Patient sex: M
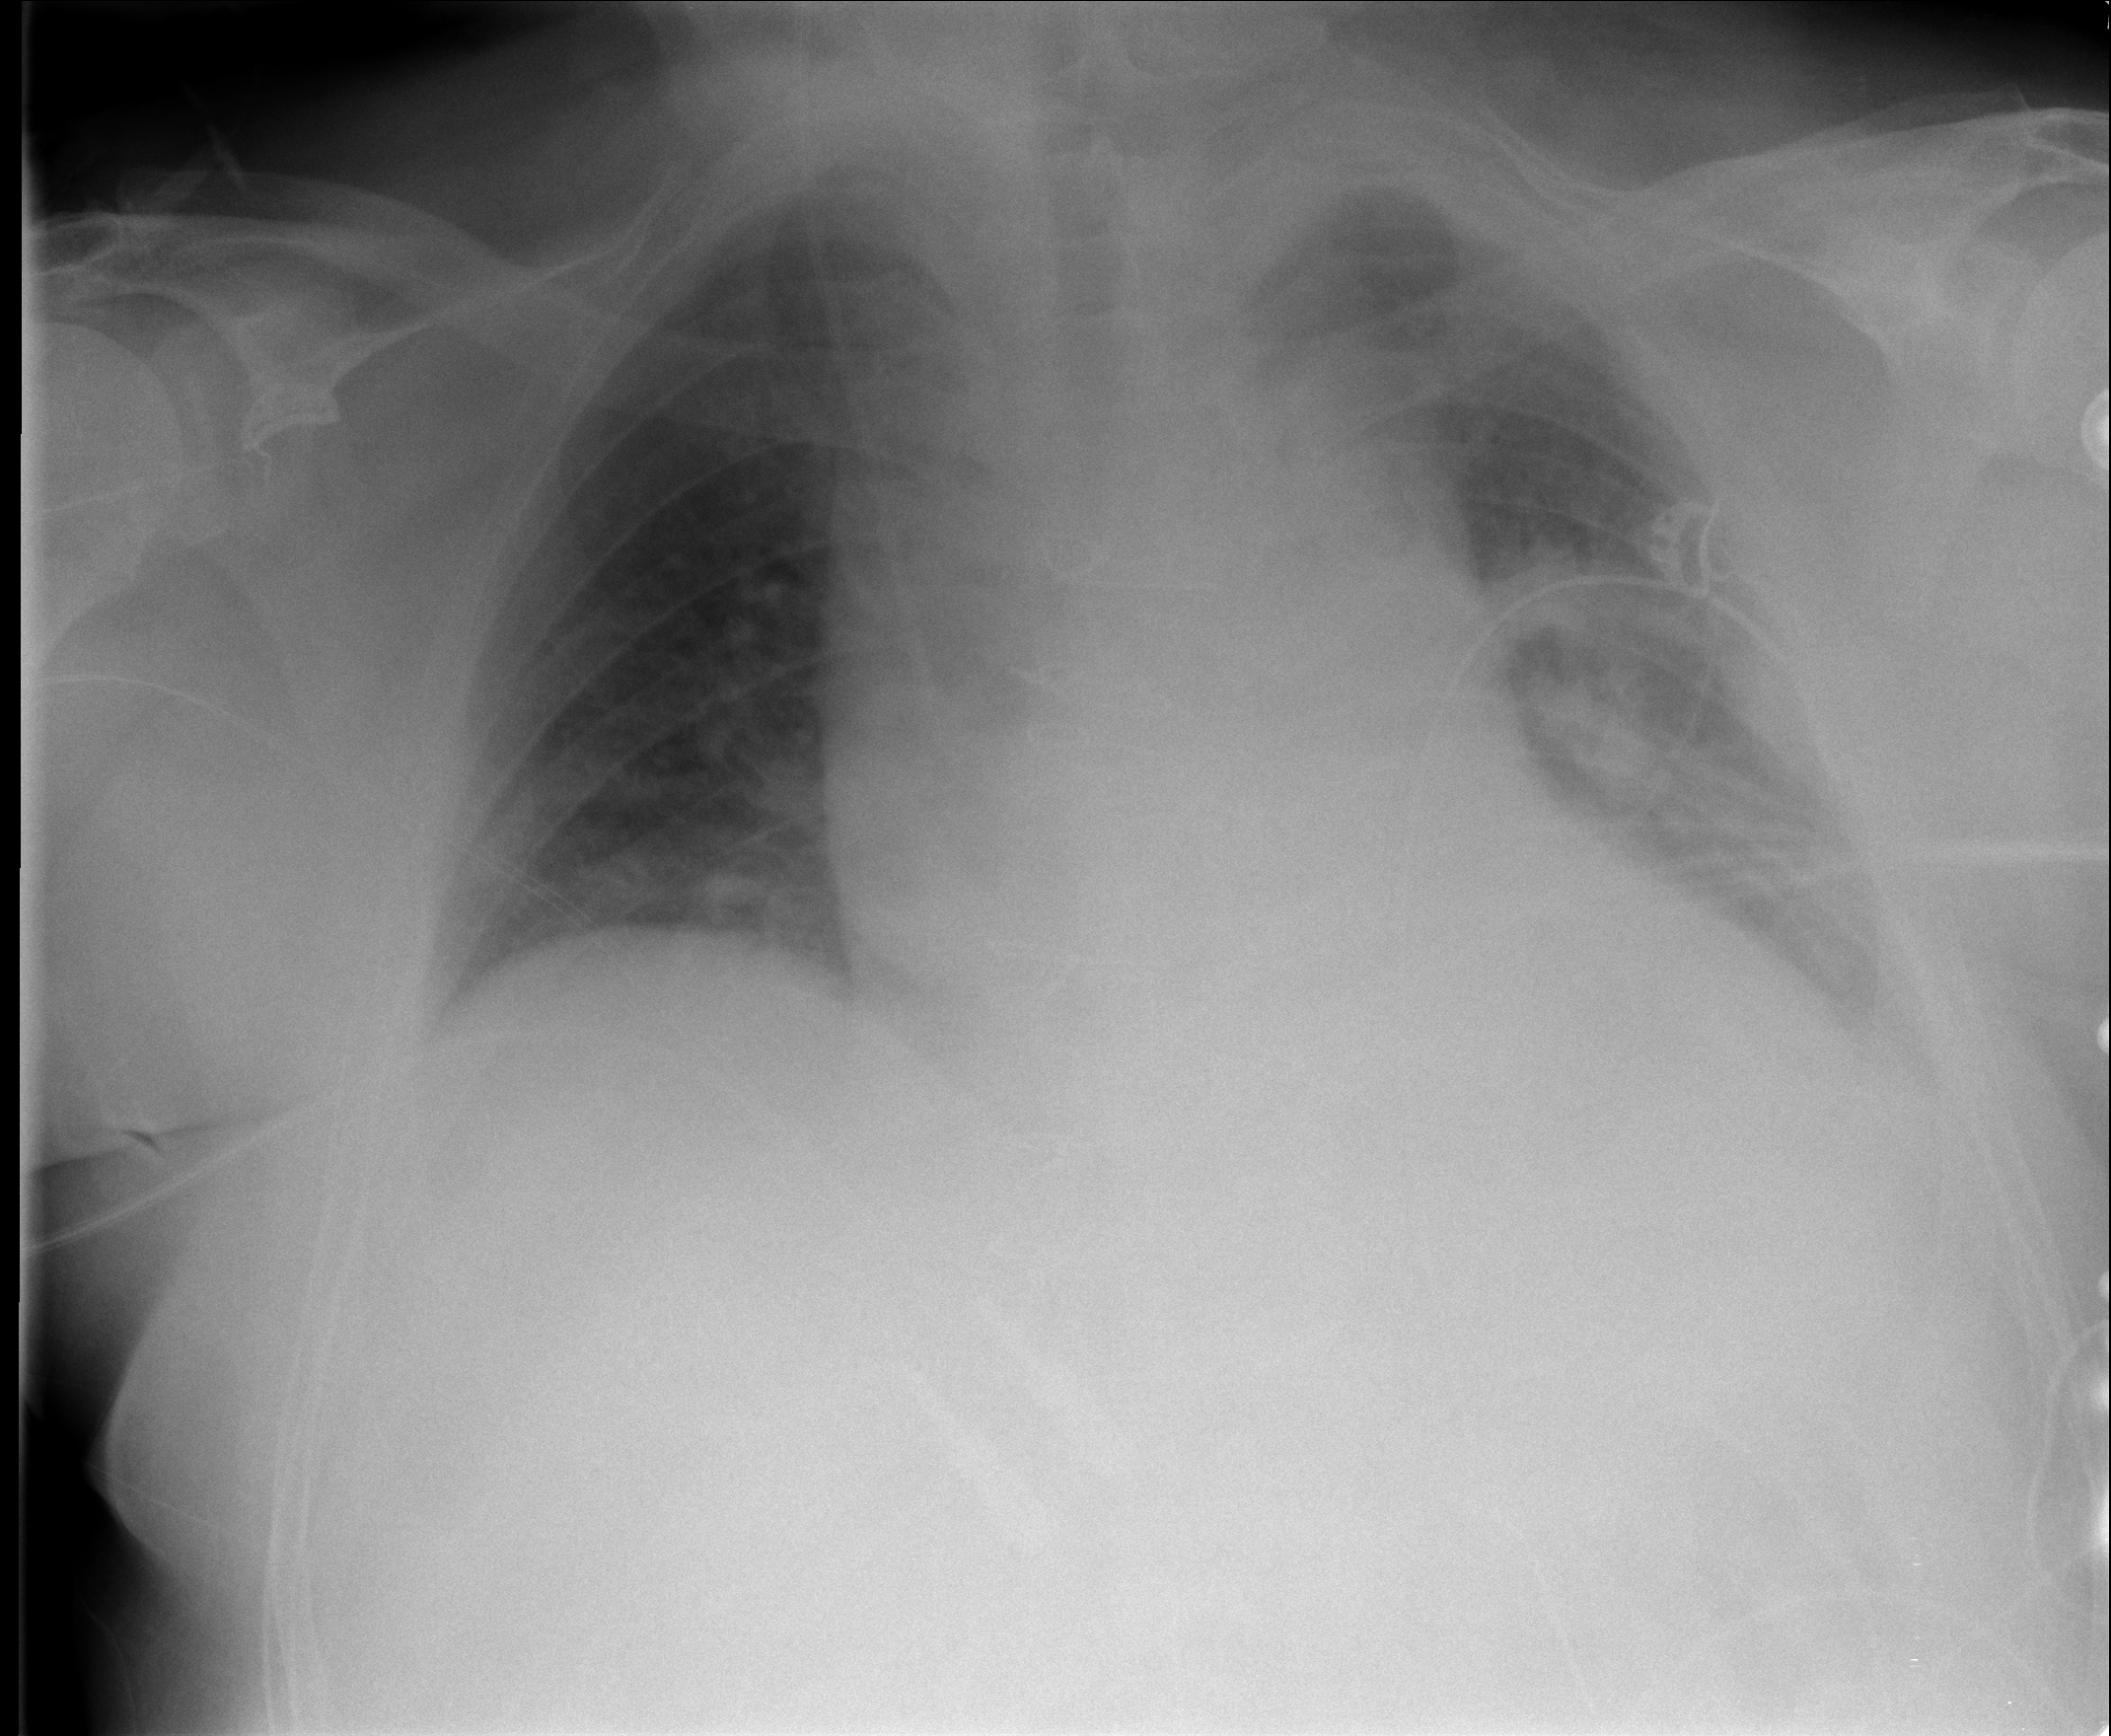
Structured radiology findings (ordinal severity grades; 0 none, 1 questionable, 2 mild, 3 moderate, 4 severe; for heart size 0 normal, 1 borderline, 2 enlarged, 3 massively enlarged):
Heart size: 2
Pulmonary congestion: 0
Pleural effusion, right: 0
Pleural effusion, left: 0
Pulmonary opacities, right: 0
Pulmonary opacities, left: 0
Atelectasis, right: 0
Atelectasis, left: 2